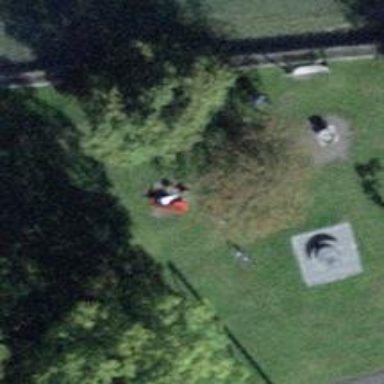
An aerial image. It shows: Picnic table located in leisure land area.